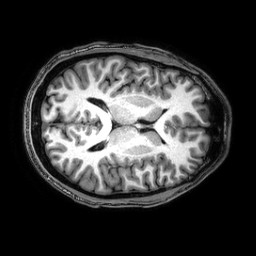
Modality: T1w
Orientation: axial
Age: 34
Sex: male
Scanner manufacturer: philips
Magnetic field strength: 3 T
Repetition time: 8.2 s
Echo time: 0.0037 s